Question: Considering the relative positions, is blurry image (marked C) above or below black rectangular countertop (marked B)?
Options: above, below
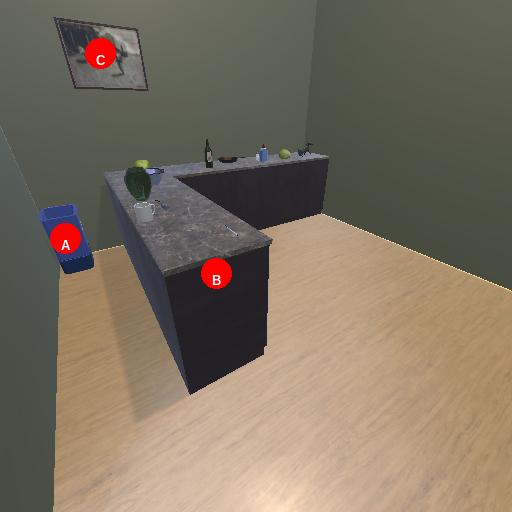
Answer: above